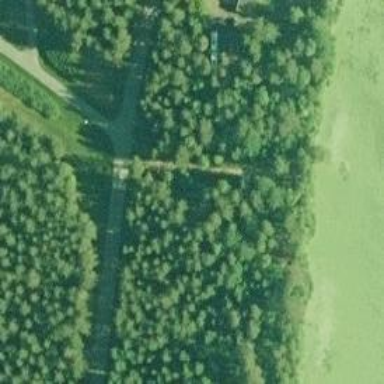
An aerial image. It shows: Path with excellent trail visibility.